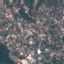
Label: Residential